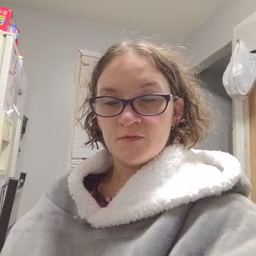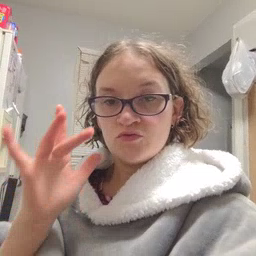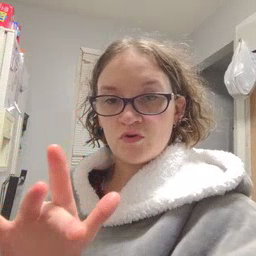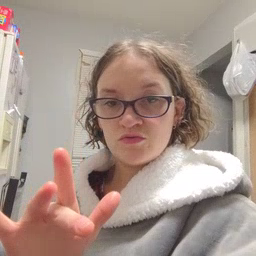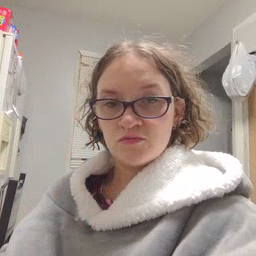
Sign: touch